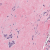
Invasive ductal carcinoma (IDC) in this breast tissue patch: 1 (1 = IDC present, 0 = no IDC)